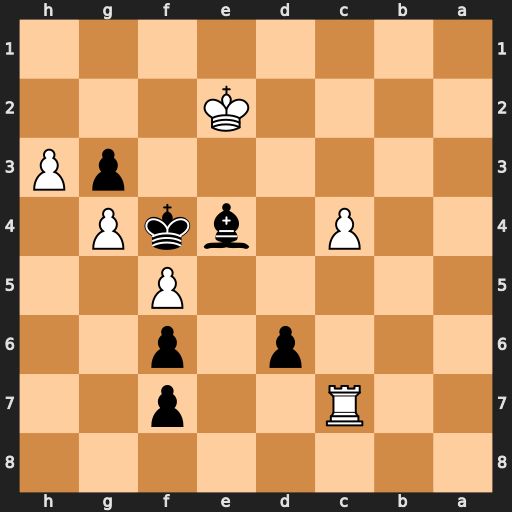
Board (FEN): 8/2R2p2/3p1p2/5P2/2P1bkP1/6pP/4K3/8
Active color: b
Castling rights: -
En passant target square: -
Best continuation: Bd3+ Kxd3 g2